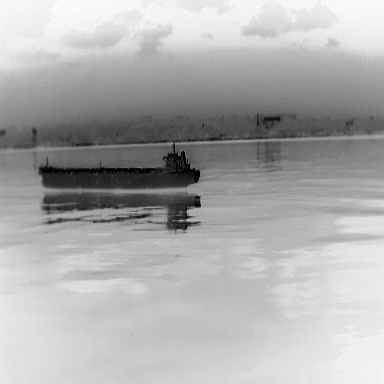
There is a liner in the infrared image.